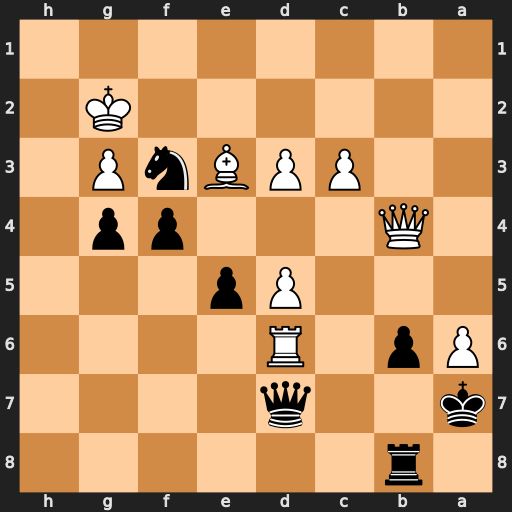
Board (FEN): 1r6/k2q4/Pp1R4/3Pp3/1Q3pp1/2PPBnP1/6K1/8
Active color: b
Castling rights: -
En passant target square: -
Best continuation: Qh7 Rd7+ Qxd7